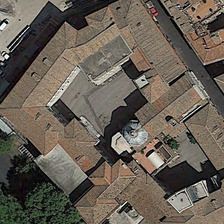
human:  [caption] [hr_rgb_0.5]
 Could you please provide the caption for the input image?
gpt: several green trees and several cars are near a church .

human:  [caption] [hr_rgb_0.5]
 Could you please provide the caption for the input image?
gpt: several green trees and several cars are near a church .

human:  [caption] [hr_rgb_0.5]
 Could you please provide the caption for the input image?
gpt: several green trees and several cars are near a church .

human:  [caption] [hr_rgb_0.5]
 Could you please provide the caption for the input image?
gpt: several green trees and several cars are near a church .

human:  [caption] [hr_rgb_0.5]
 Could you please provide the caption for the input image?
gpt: several green trees and several cars are near a church .